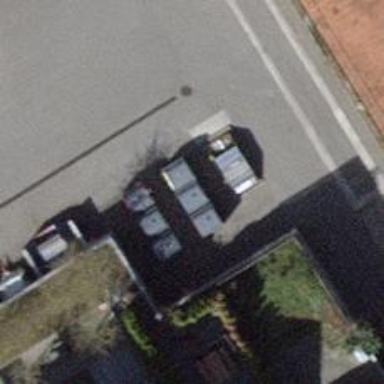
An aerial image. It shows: Recycling container for scrap metal. It is designated as recycling amenity.